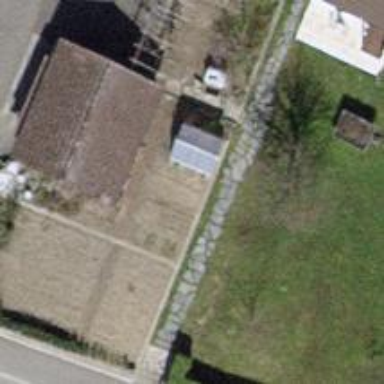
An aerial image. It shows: Garage building.